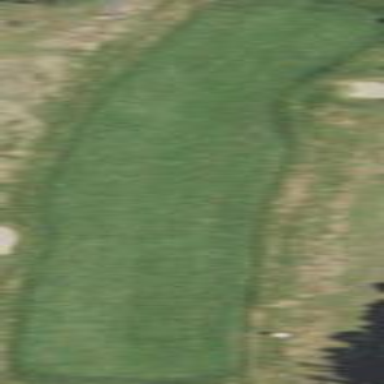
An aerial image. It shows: Grassy area designated as golf fairway.